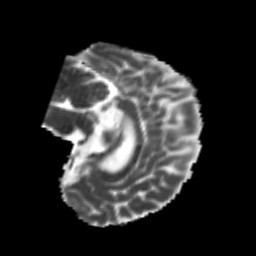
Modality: MD
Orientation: sagittal
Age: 20
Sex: female
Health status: healthy
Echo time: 0.074 s